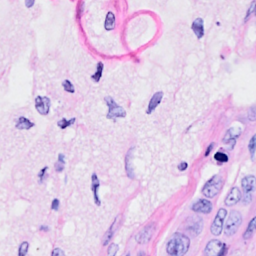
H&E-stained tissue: Breast